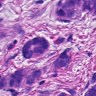
Metastatic tissue present: yes